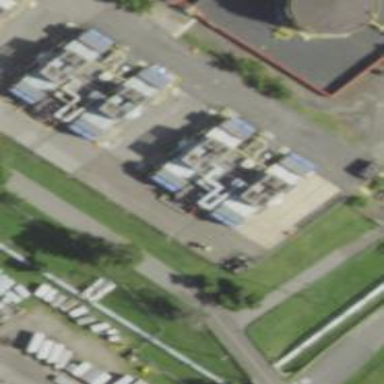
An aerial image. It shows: Gas-powered generator. It is gas turbine type generator.